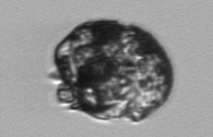
Label: Proterythropsis